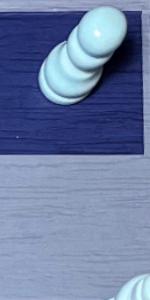
Label: Empty